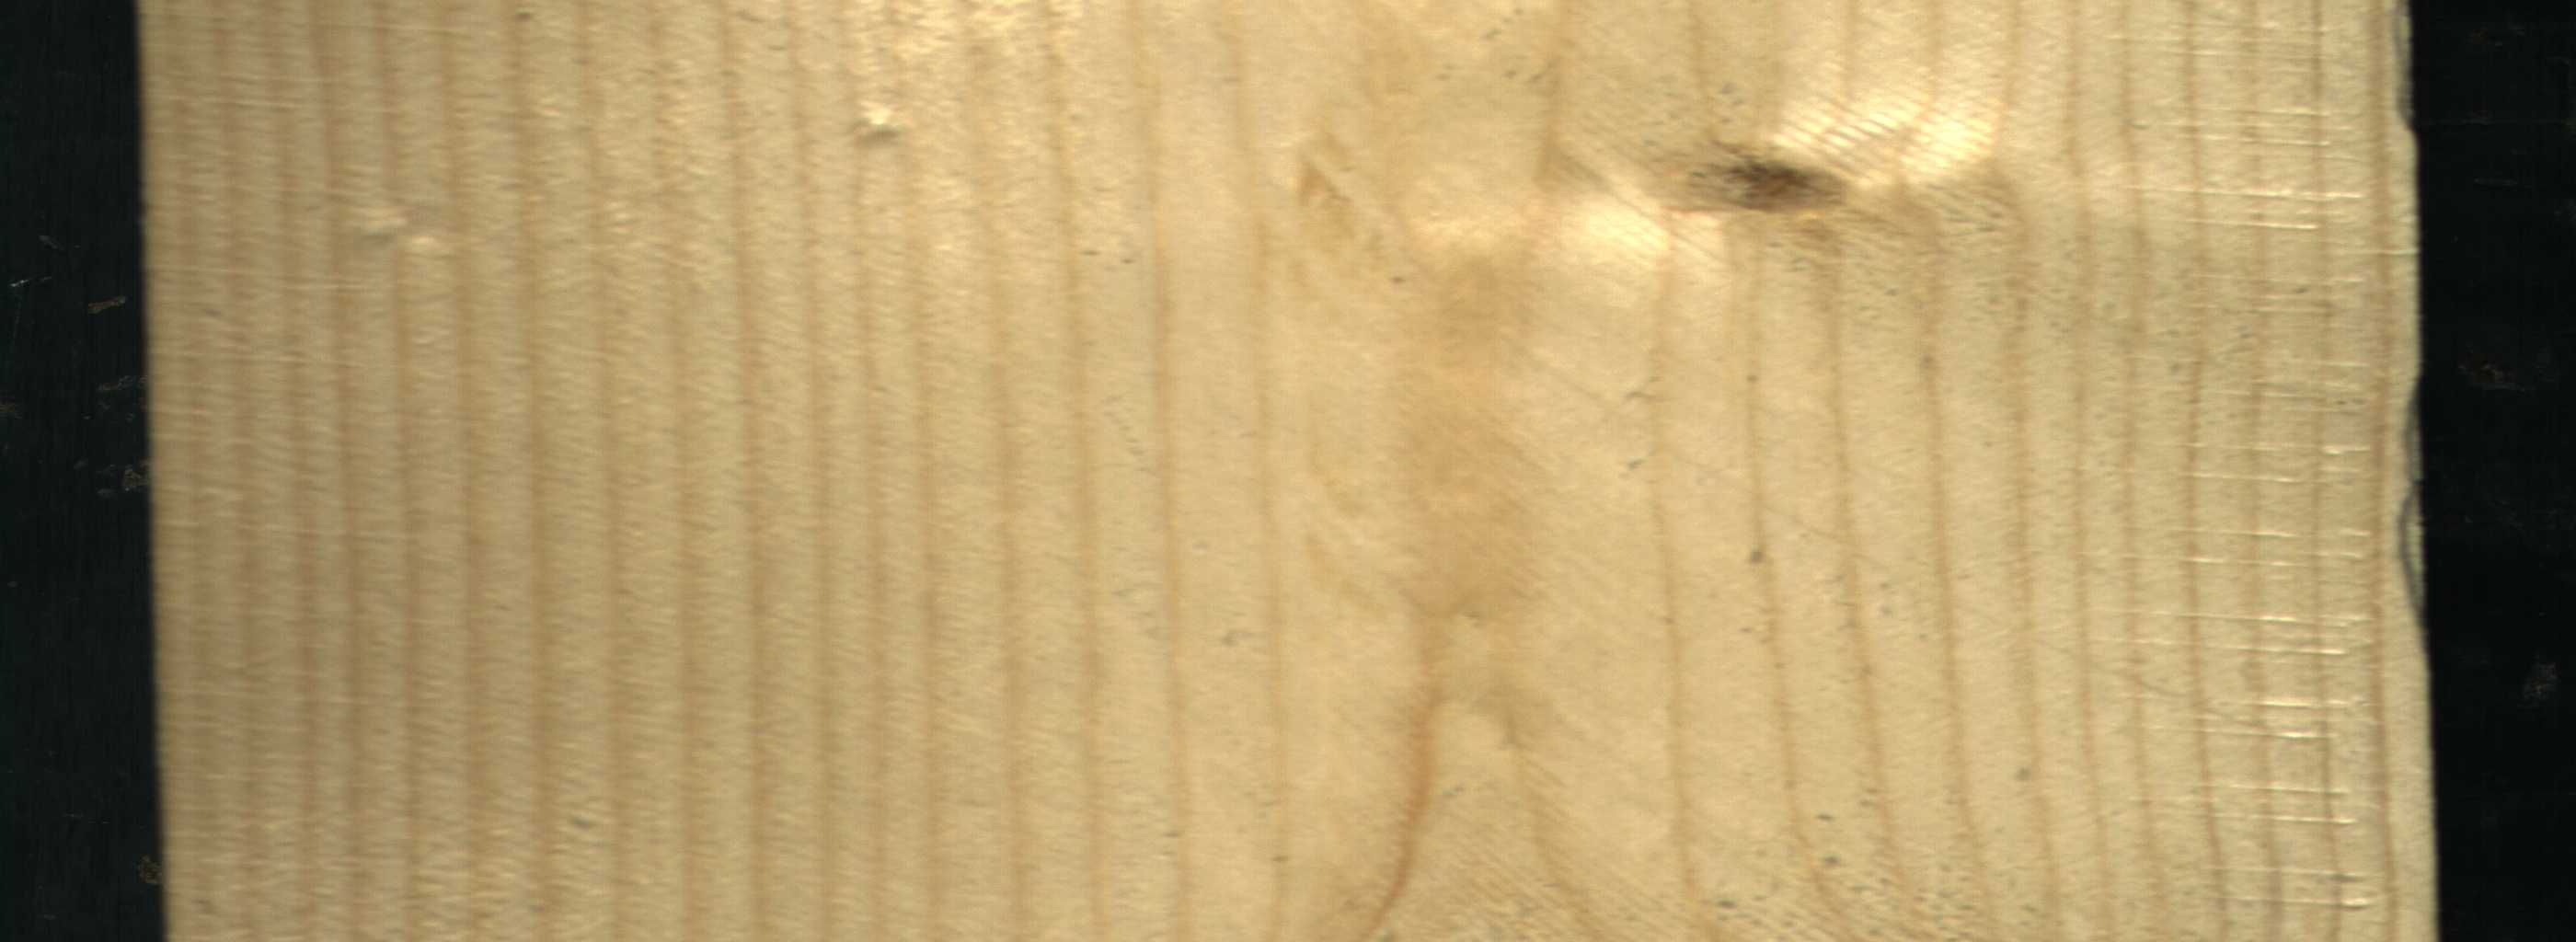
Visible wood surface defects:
Live_Knot